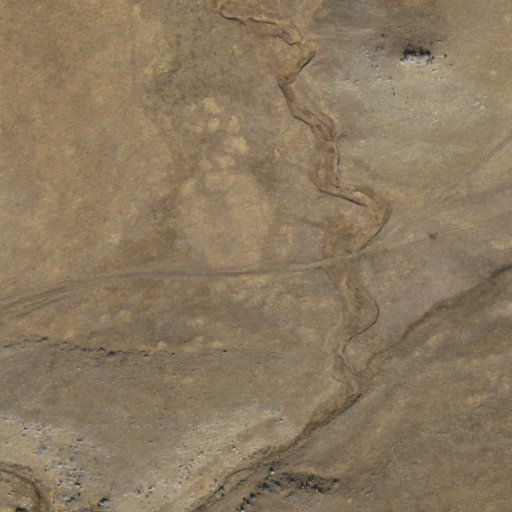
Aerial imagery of valley in Arizona named Seven Springs Draw containing shrub and grassland